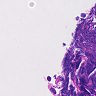
Metastatic tissue present: no